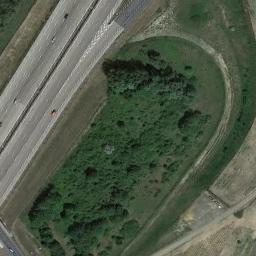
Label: freeway